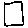
Label: square